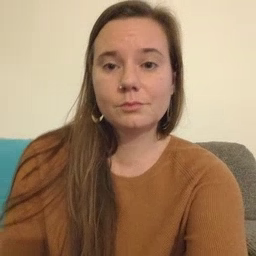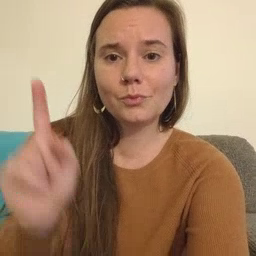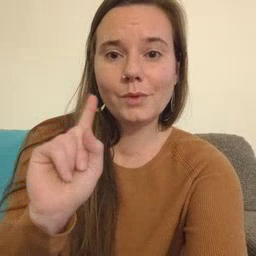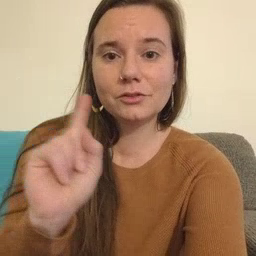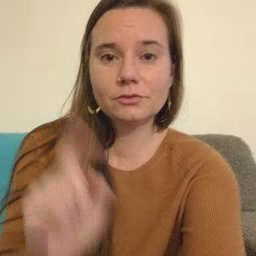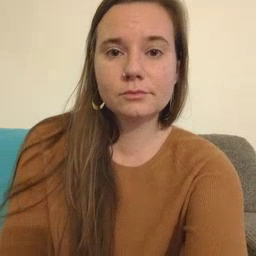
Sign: where